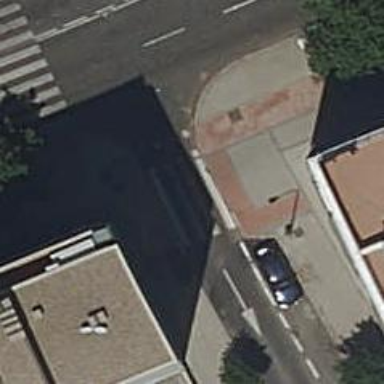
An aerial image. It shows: Pedestrian crossing with zebra markings on footway.